Question: I have the below query that I cannot get to run.
Can anyone advise as to the correct order of my else's and if's as I cannot see it???
my query is ....
'''
select case sourcefields("Query8111.Job Code and Stage")
Case"703"
currentfield = "T703"
Case"801"
currentfield = "T801"
case else
if right(rtrim(sourcefields("Query8111.Job Code and Stage")),4) = "-99C" then
currentfield = "T020"
ElseIf
right(rtrim(sourcefields("Query8111.Job Code and Stage")),3) = "EXT" then
currentfield = "T015"
else
currentfield = "T010"
end if
end select
'''
my error message is:-

all help appreciated
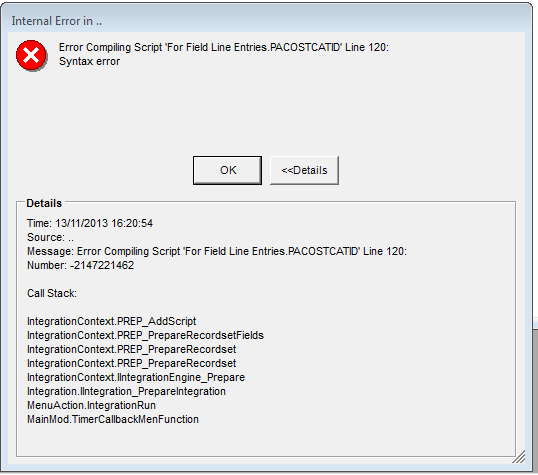
Answer: A long time since I used VB but is this what you need?
'''
Dim Q As String
Q = RTrim(sourcefields("Query8111.Job Code and Stage"))
Select Case Q
Case "703"
currentfield = "T703"
Case "801"
currentfield = "T801"
Case Else
If Right(Q, 4) = "-99C" Then
currentfield = "T020"
Else
If Right(Q, 3) = "EXT" Then
currentfield = "T015"
Else
currentfield = "T010"
End If
End If
End Select
'''